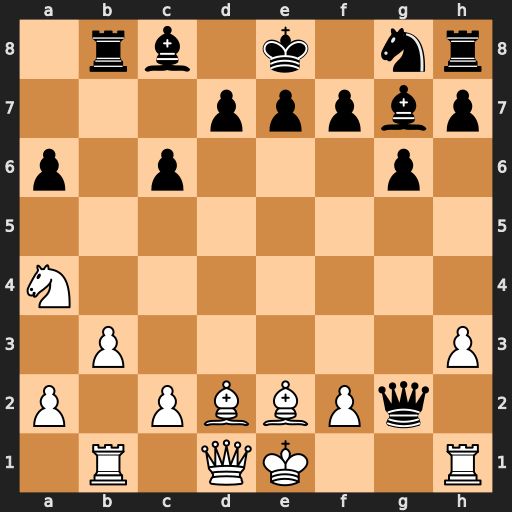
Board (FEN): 1rb1k1nr/3pppbp/p1p3p1/8/N7/1P5P/P1PBBPq1/1R1QK2R
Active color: w
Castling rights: Kk
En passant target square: -
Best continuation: Bf3 Qxh1+ Bxh1